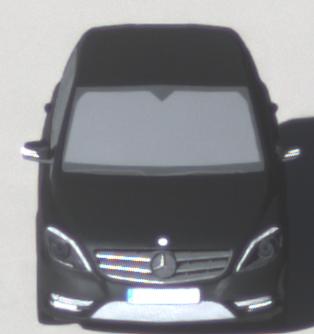
Make: Mercedes-Benz
Model: B 180 BlueEFFICIENCY
Detailed model: B-Class (246)
Model produced from: 2011/11
Model produced until: 2012/10
Doors: 5
Color: black
Road condition: wet road
Daytime: morning or afternoon
Contrast: high contrast